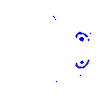
Particle: kaon